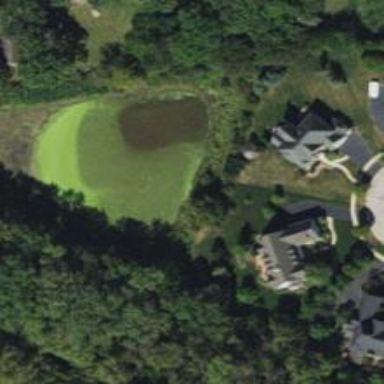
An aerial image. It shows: Pond surrounded by natural water.